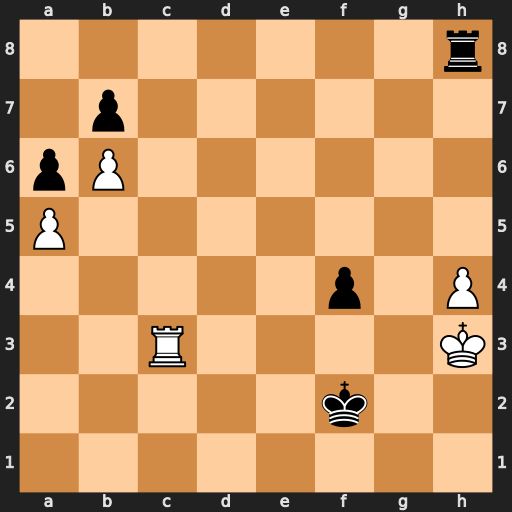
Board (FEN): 7r/1p6/pP6/P7/5p1P/2R4K/5k2/8
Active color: w
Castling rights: -
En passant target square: -
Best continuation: Kg4 Ke2 Kxf4 Rxh4+ Ke5